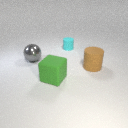
large brown rubber cylinder to the right of large green rubber cube